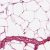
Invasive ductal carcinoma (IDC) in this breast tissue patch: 0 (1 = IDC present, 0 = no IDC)